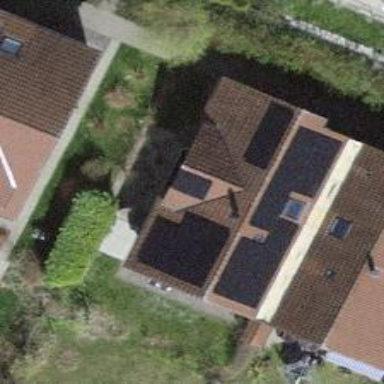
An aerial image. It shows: Solar photovoltaic panel generator.